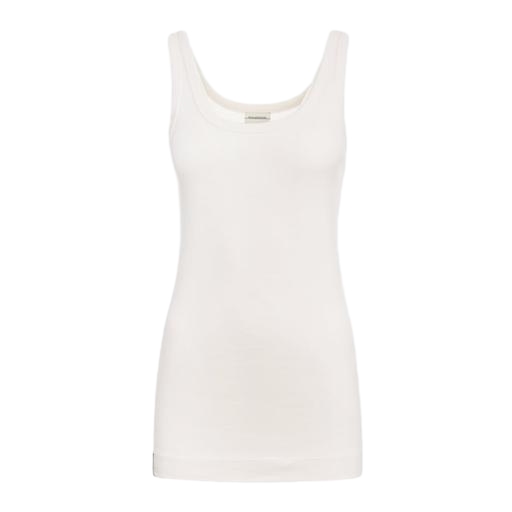
white maison tank top, white royal supima tank, white pure tank top, white background